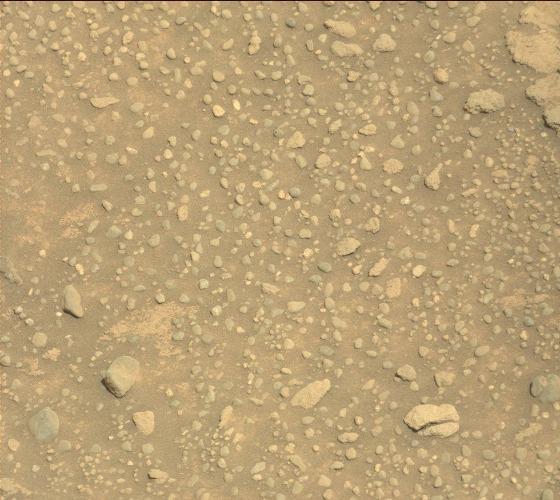
Terrain classes present: Bedrock, Gravel / Sand / Soil, Rock